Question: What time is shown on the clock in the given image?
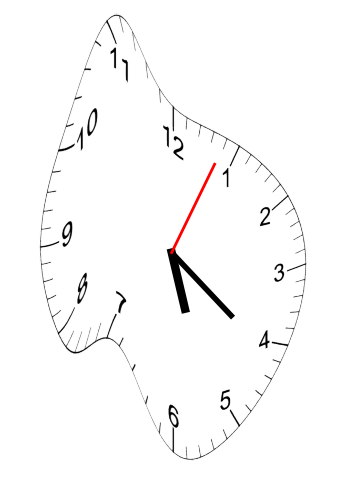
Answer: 05:21:04